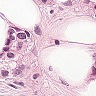
Metastatic tissue present: yes